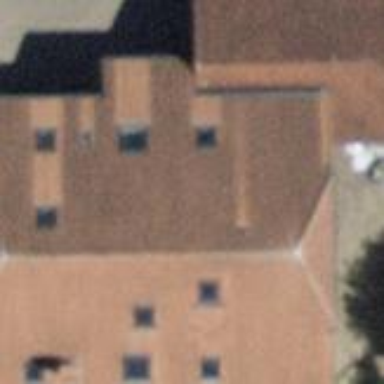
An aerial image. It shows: Residential building.